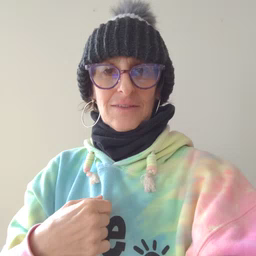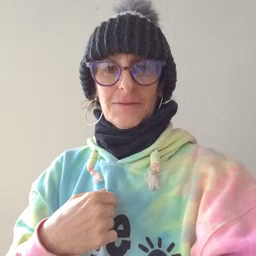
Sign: make